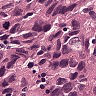
Metastatic tissue present: yes